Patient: sex F, age 44
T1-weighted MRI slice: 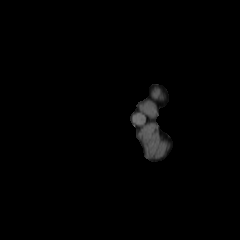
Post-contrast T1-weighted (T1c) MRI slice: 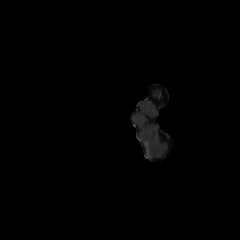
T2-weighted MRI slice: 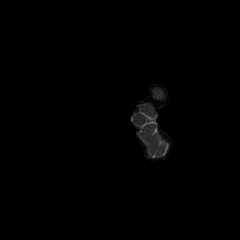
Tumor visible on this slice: no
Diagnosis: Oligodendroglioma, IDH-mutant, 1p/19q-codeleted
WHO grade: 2